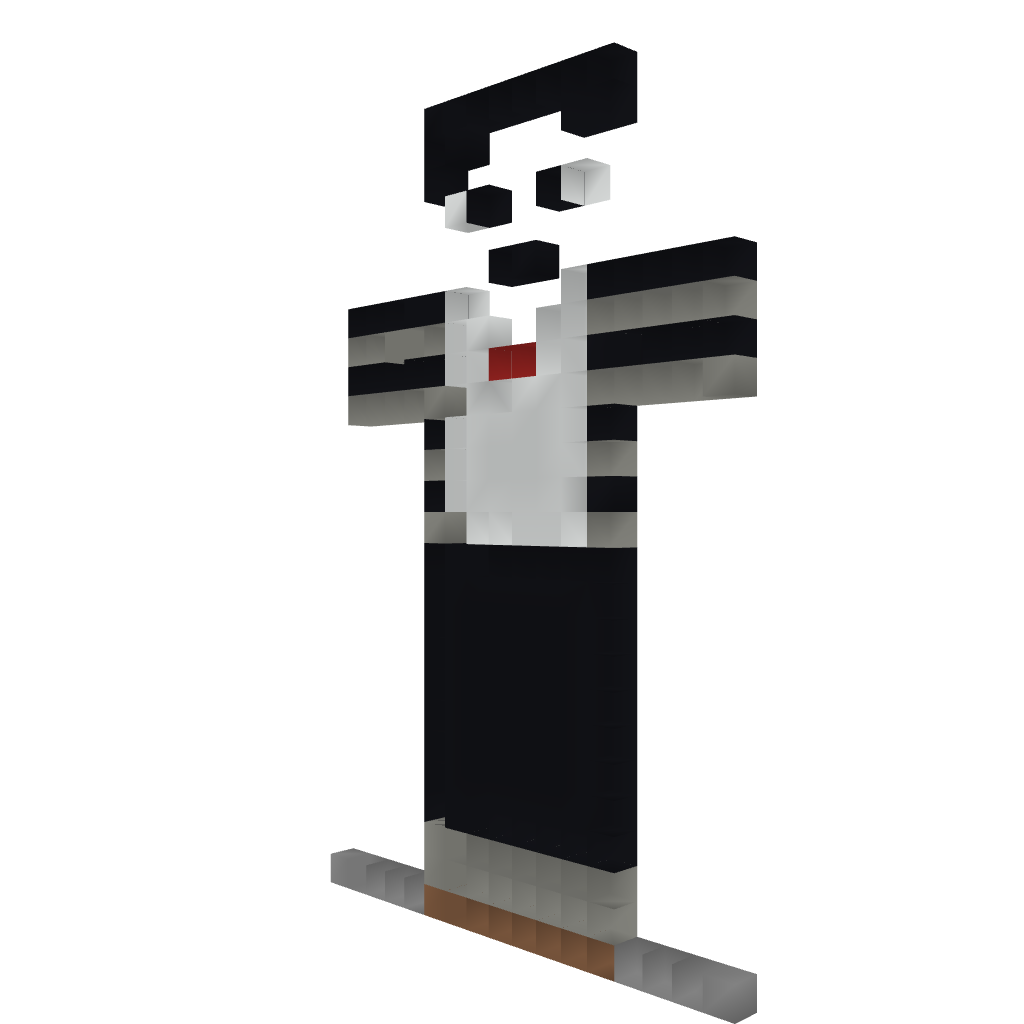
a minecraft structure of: Statue#2